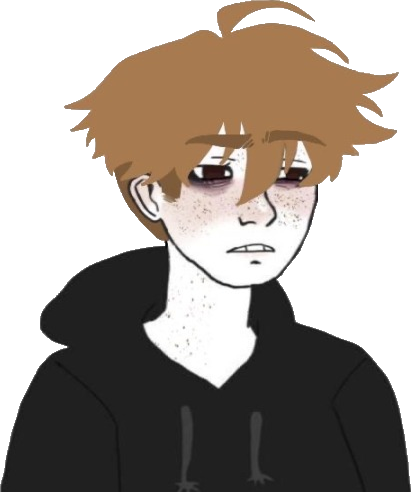
Label: 5_Twinkjak